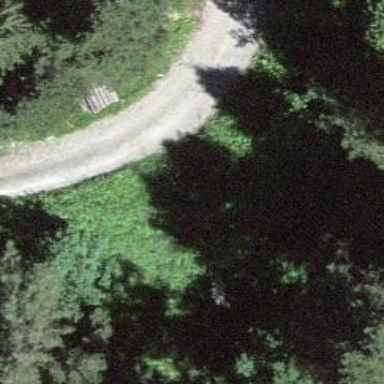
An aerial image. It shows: Unpaved track with grade3 tracktype.